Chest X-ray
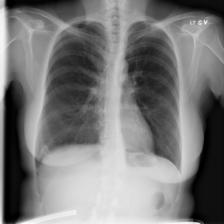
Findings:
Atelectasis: negative
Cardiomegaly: negative
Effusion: negative
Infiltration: negative
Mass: negative
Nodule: negative
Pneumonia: negative
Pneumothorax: negative
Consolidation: negative
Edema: negative
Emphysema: negative
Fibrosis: negative
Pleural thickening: negative
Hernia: negative